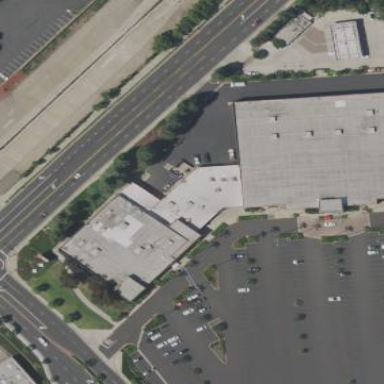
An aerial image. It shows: Building.